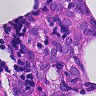
Metastatic tissue present: yes